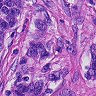
Metastatic tissue present: yes